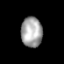
Tissue: prostate
Cell type: T cells
Senescence score: 0.6916
Nuclear area (px): 628
Mean DAPI intensity: 163.881